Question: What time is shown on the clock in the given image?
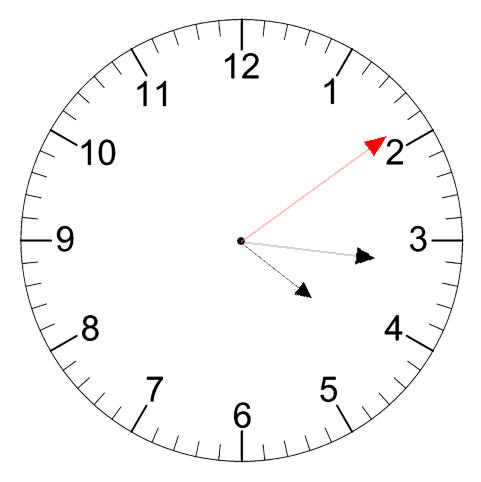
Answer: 04:16:09